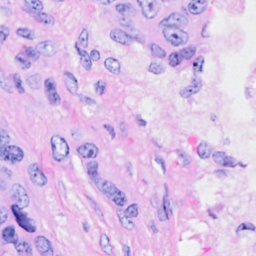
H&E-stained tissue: Breast